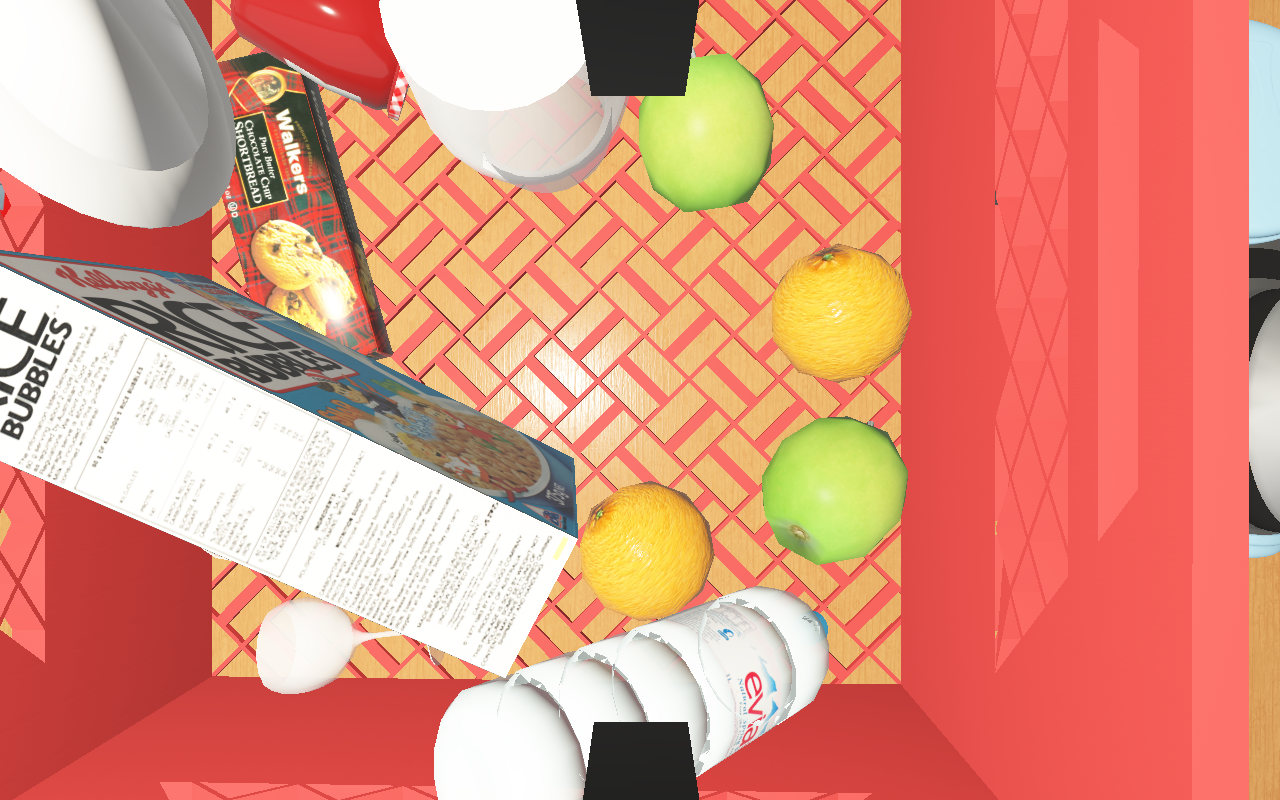
Objects in the scene:
water bottle
apple
orange
orange
jam jar
cereal box
biscuit box